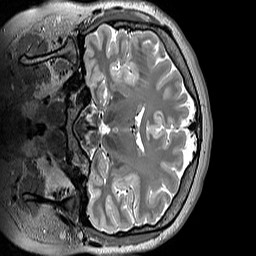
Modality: T2w
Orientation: coronal
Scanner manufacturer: siemens
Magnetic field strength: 3 T
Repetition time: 3.2 s
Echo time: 0.406 s